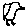
Label: bird